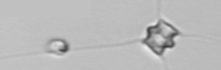
Label: Chaetoceros_didymus